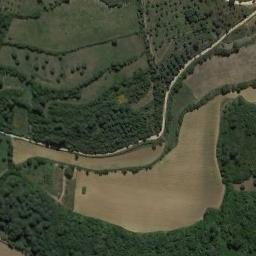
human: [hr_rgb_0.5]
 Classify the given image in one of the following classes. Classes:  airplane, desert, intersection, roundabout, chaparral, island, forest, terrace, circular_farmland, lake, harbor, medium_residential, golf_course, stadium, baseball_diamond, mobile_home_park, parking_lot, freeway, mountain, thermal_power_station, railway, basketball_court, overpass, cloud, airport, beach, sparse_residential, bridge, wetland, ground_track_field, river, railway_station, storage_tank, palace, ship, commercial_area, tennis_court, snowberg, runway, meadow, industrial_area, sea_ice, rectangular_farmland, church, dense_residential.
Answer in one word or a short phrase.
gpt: terrace